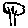
Label: tree